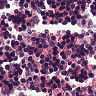
Metastatic tissue present: no